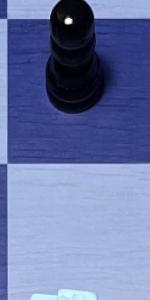
Label: Empty